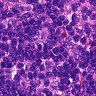
Metastatic tissue present: no